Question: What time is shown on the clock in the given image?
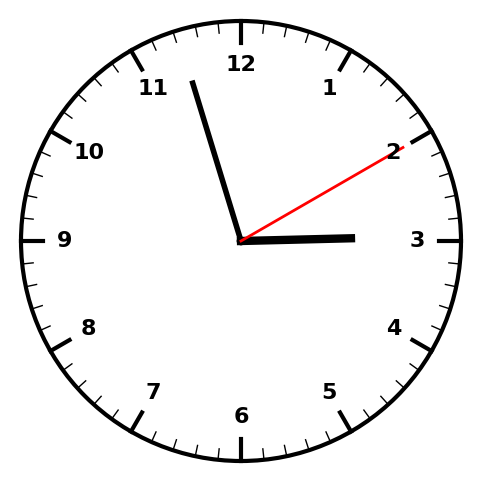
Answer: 02:57:10